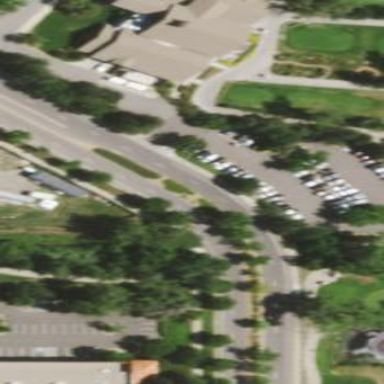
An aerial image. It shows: Parking area with designated golf cart path.